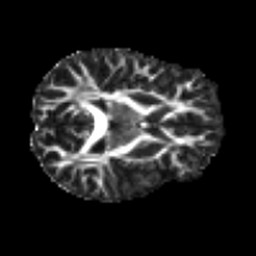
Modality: FA
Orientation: axial
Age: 24
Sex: female
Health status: ill
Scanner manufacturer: siemens
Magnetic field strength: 3 T
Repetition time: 6.5 s
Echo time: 0.062 s